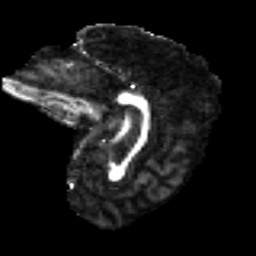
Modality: FA
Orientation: sagittal
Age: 39
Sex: male
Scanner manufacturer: ge
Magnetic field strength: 3 T
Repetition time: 7.8 s
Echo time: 0.0608 s